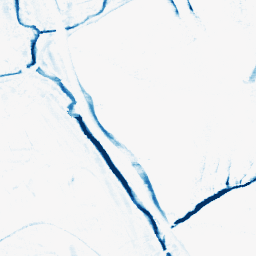
Category: morphological
Decomposition family: morphological_rect
Decomposition parameters: operation: closing
width: 10
height: 5
Upsampling method: lanczos
Upsampling parameters: scale: 4
Upsampling scale: 4